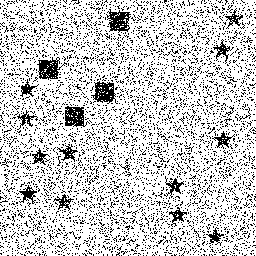
Squares: 4
Triangles: 0
Stars: 12
Total shapes: 16